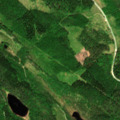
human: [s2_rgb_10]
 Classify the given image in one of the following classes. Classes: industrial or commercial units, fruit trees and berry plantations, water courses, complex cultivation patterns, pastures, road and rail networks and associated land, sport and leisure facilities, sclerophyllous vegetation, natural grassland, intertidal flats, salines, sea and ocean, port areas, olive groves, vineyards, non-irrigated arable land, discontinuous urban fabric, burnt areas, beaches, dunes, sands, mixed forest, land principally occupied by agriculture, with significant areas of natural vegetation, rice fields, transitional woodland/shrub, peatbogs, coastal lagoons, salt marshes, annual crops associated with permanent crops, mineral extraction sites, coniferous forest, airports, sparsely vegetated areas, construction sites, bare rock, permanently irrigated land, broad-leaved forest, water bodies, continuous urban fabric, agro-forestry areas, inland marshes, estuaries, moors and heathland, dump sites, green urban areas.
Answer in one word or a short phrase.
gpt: coniferous forest, mixed forest, transitional woodland/shrub